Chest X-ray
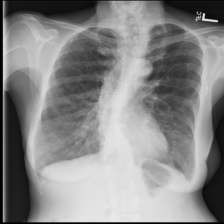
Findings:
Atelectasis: negative
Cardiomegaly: negative
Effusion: negative
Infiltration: negative
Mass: negative
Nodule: negative
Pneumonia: negative
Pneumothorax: negative
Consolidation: negative
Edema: negative
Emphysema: negative
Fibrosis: negative
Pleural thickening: negative
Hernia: negative